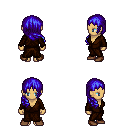
a pixel art fantasy rpg character, female body template, human, tanned skin, brown robe, gold greaves, blue right-swept hairstyle, brown shoes, four views (front, back, left, right), 2x2 character sprite sheet, small pixel art, hard edges, no anti-aliasing